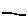
Label: line